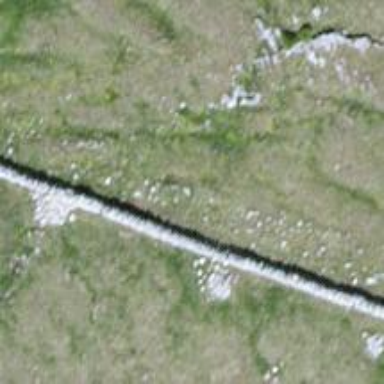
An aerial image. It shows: Wall barrier.